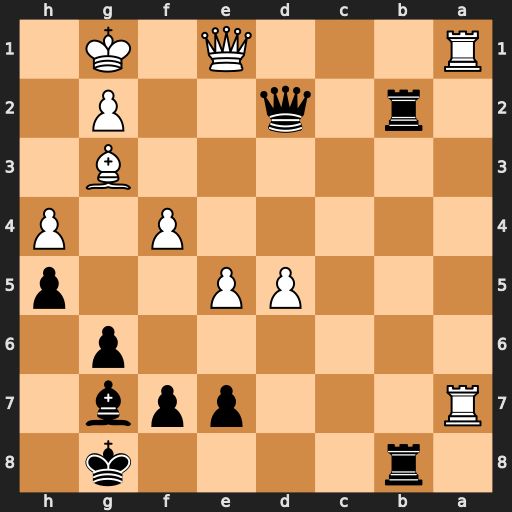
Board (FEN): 1r4k1/R3ppb1/6p1/3PP2p/5P1P/6B1/1r1q2P1/R3Q1K1
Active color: b
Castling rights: -
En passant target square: -
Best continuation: Qxg2#